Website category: auto
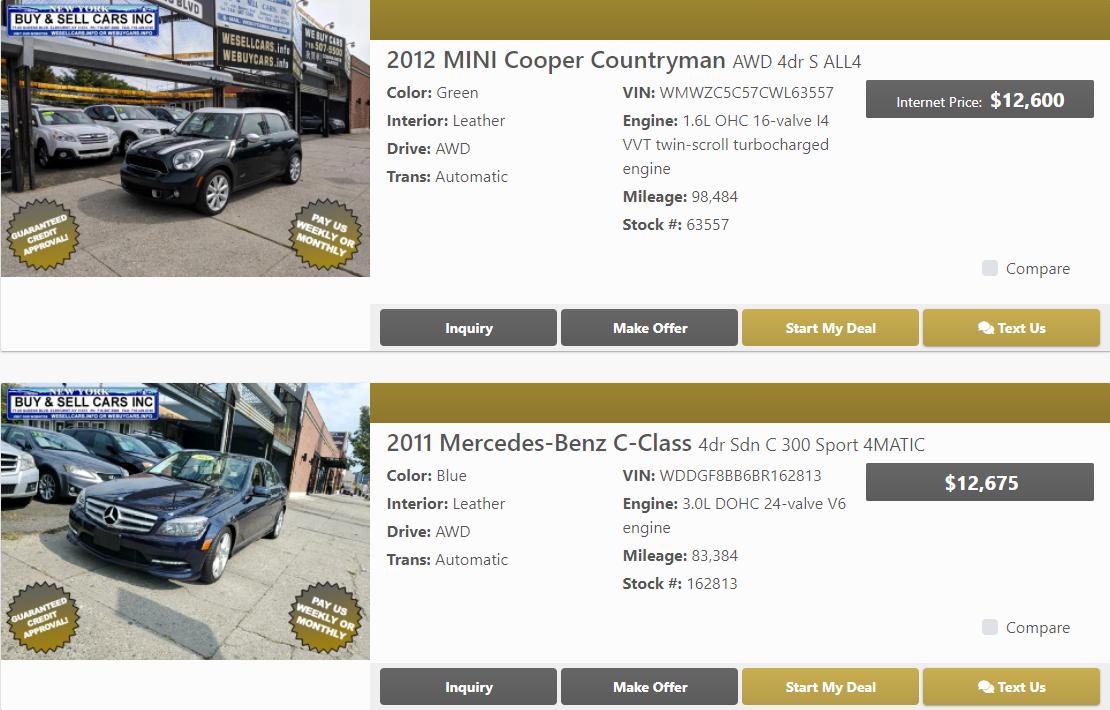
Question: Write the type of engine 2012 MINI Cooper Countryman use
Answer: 1.6L OHC 16-valve I4 VVT twin-scroll turbocharged engine

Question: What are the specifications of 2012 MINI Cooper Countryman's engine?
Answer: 1.6L OHC 16-valve I4 VVT twin-scroll turbocharged engine

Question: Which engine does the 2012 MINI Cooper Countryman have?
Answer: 1.6L OHC 16-valve I4 VVT twin-scroll turbocharged engine

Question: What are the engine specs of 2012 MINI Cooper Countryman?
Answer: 1.6L OHC 16-valve I4 VVT twin-scroll turbocharged engine

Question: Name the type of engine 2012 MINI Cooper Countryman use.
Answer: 1.6L OHC 16-valve I4 VVT twin-scroll turbocharged engine

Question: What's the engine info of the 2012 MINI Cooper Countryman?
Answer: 1.6L OHC 16-valve I4 VVT twin-scroll turbocharged engine

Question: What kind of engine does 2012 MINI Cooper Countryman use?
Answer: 1.6L OHC 16-valve I4 VVT twin-scroll turbocharged engine

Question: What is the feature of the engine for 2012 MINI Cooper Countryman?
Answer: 1.6L OHC 16-valve I4 VVT twin-scroll turbocharged engine

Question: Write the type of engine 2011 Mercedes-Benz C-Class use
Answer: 3.0L DOHC 24-valve V6 engine

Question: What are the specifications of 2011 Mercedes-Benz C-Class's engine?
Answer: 3.0L DOHC 24-valve V6 engine

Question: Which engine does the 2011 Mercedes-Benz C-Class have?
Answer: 3.0L DOHC 24-valve V6 engine

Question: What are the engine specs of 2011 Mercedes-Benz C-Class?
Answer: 3.0L DOHC 24-valve V6 engine

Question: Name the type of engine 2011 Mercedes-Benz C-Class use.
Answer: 3.0L DOHC 24-valve V6 engine

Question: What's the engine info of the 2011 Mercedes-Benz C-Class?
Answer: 3.0L DOHC 24-valve V6 engine

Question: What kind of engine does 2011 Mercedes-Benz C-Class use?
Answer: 3.0L DOHC 24-valve V6 engine

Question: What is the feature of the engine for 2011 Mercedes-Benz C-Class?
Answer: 3.0L DOHC 24-valve V6 engine

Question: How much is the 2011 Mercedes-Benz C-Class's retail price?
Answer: $12,675

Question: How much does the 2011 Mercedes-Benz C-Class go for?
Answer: $12,675

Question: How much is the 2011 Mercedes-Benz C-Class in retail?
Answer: $12,675

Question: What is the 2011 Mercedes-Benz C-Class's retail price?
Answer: $12,675

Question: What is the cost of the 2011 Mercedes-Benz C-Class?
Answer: $12,675

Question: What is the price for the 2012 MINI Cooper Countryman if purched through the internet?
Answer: $12,600

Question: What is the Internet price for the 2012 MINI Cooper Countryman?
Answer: $12,600

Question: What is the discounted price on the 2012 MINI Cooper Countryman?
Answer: $12,600

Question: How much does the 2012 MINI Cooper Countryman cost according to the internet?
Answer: $12,600

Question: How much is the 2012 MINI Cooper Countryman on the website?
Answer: $12,600

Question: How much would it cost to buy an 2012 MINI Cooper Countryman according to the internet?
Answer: $12,600

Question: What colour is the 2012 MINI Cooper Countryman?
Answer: Green

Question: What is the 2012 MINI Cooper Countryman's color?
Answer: Green

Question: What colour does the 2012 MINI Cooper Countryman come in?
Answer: Green

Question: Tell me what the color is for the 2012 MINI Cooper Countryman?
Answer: Green

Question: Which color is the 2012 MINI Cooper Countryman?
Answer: Green

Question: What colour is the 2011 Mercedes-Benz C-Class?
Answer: Blue

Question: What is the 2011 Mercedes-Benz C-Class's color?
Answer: Blue

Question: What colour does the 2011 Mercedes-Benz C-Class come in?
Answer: Blue

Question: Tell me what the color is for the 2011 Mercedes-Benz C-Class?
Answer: Blue

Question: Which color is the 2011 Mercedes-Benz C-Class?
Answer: Blue

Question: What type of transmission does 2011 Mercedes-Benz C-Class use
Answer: Automatic

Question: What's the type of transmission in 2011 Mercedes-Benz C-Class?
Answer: Automatic

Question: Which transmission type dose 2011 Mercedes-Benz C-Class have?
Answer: Automatic

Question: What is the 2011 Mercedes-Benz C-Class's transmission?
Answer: Automatic

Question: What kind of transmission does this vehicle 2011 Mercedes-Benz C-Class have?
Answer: Automatic

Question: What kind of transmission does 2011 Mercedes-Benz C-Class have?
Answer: Automatic

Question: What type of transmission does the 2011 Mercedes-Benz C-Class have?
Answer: Automatic

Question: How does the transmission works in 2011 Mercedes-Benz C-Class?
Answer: Automatic

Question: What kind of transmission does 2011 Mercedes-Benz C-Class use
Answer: Automatic

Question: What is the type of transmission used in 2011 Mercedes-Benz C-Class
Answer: Automatic

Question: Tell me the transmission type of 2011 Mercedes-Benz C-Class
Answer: Automatic

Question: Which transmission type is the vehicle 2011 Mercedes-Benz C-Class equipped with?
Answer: Automatic

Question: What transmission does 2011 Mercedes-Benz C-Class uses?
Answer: Automatic

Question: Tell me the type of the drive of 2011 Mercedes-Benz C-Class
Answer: AWD

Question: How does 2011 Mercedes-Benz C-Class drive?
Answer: AWD

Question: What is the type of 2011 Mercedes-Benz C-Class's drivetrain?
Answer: AWD

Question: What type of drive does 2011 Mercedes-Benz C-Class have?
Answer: AWD

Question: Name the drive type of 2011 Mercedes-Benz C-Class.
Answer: AWD

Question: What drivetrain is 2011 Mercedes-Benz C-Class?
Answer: AWD

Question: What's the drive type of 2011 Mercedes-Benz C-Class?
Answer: AWD

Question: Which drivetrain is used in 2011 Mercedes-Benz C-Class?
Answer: AWD

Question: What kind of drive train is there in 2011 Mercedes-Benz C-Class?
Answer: AWD

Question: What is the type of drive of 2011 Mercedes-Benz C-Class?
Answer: AWD

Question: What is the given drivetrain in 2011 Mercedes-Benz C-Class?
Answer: AWD

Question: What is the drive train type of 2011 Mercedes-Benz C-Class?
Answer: AWD

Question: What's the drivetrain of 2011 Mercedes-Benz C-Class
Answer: AWD

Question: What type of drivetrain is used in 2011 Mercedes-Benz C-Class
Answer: AWD